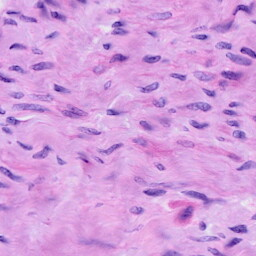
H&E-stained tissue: Cervix